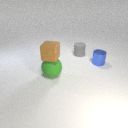
small gray rubber cylinder behind large green rubber sphere